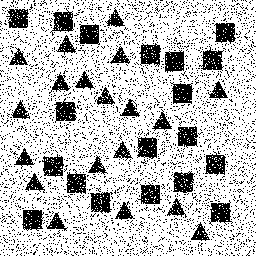
Squares: 19
Triangles: 19
Stars: 0
Total shapes: 38